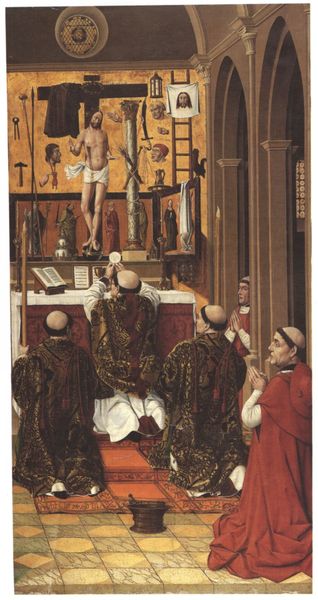
Titel: Gregorsmesse aus dem Kloster Santa Clara in Palencia
Künstler: Meister von Santa Maria del Campo
Institution: Madrid, Museo Arqueologico Nacional
Schlagwörter: gemälde, fenster, köpfe, säule, tuch, bibel, bild, kirche, boden, figuren, leiter, tepich, bögen, kreuz, fliesen, knien, mosaik, beten, altar, jesus, kreuzigung, hostie, mönch, geistliche, mönche, holztafel, heilige, abendmahl, tiegel, tigel, tonsur, essig, schweißtuch, beteb, priester+knien, eucheristie, segnender jesu, sltar, rückensansicht, mönchr